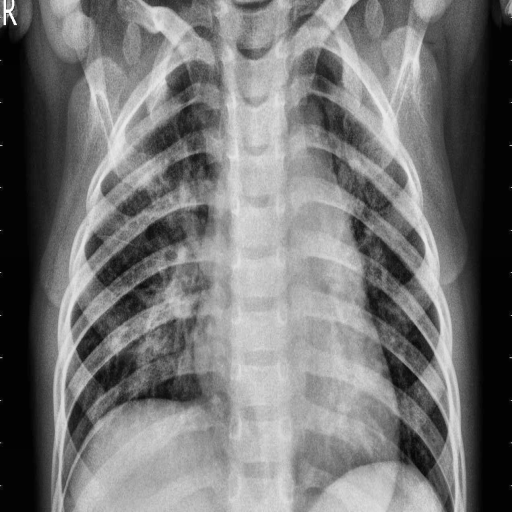
Finding: PNEUMONIA